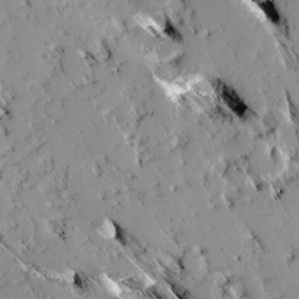
Label: non_frost